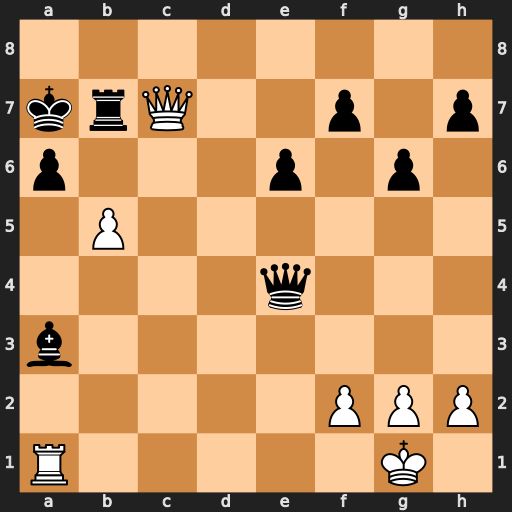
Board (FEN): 8/krQ2p1p/p3p1p1/1P6/4q3/b7/5PPP/R5K1
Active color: w
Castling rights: -
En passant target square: -
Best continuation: b6+ Ka8 Qc8+ Rb8 Qxa6#